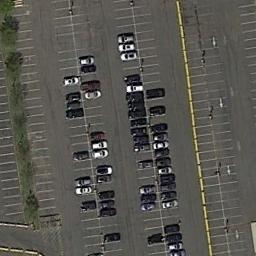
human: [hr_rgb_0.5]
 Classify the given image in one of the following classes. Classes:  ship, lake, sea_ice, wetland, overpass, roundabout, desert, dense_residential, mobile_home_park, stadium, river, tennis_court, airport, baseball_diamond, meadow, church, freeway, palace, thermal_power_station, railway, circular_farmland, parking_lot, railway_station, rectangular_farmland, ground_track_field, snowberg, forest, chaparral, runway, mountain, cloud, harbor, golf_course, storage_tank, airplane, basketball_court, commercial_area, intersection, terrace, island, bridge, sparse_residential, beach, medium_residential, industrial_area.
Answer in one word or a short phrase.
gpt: parking_lot